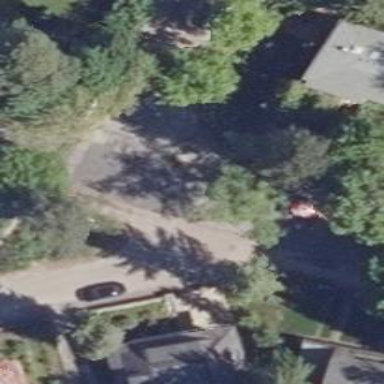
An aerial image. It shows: Residential road with sidewalks on both sides.